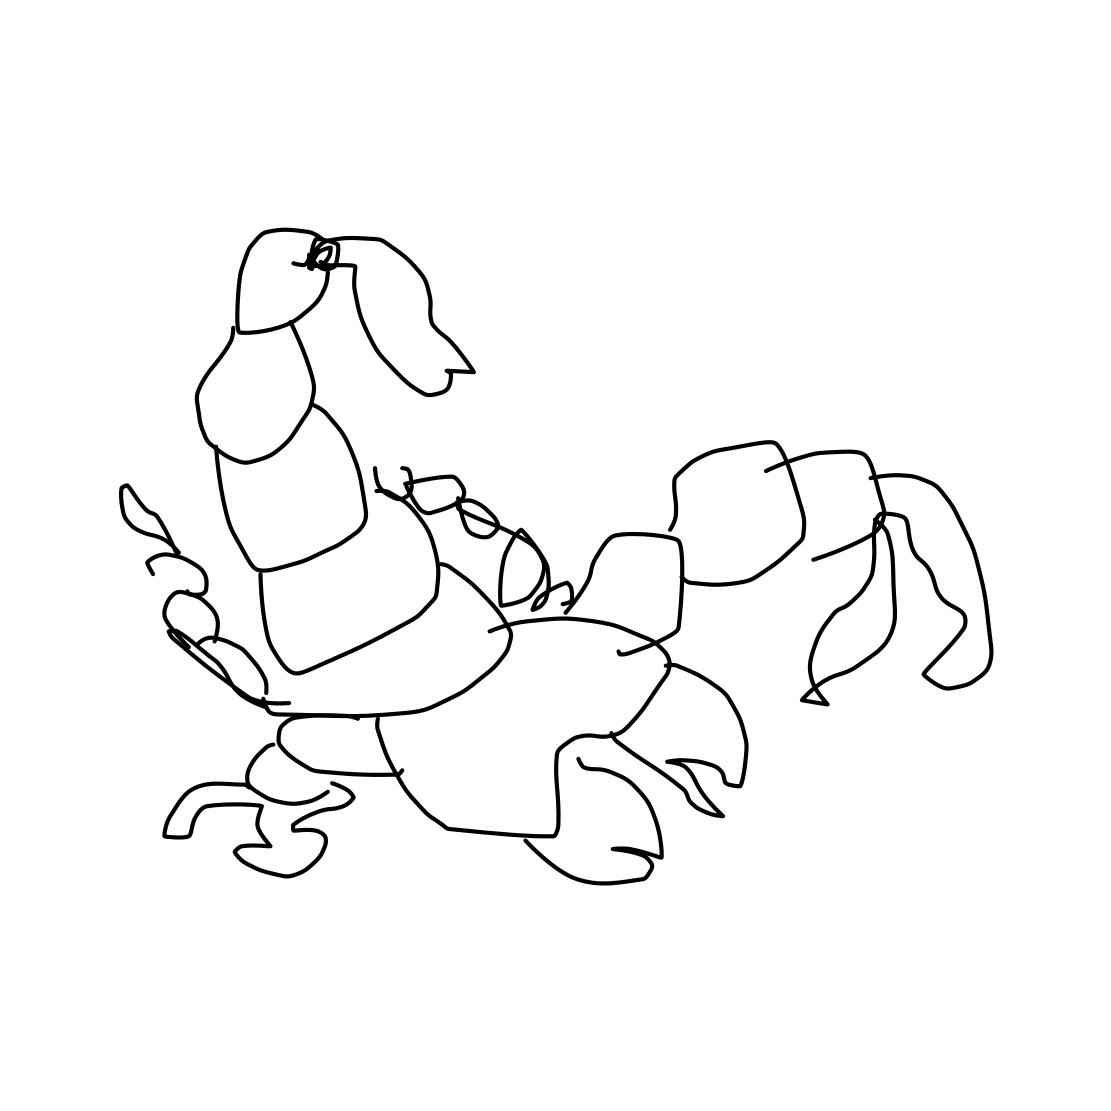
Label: scorpion